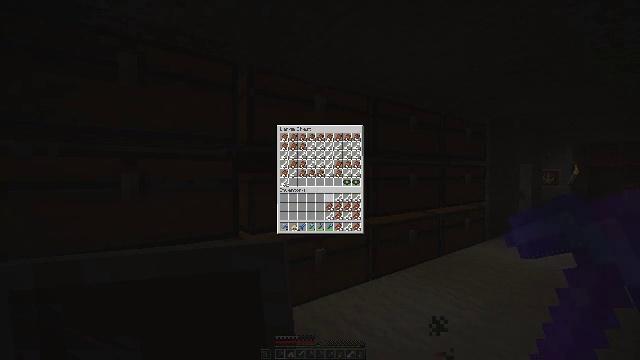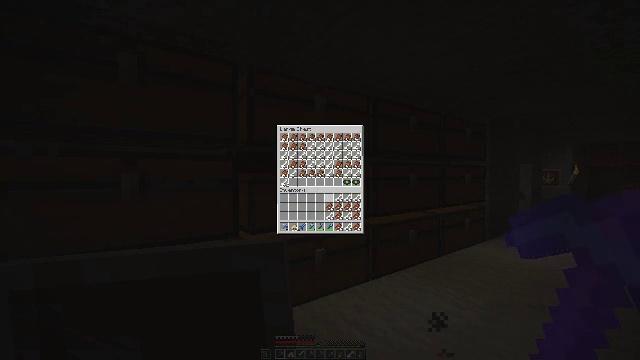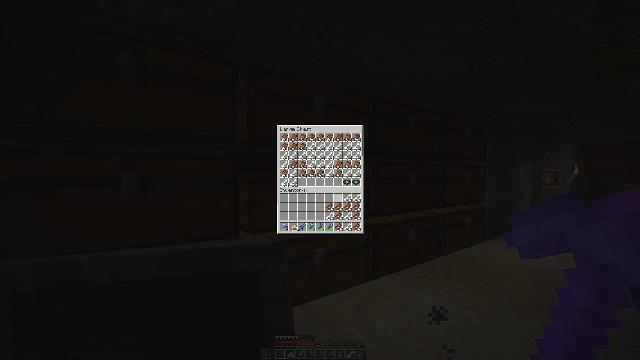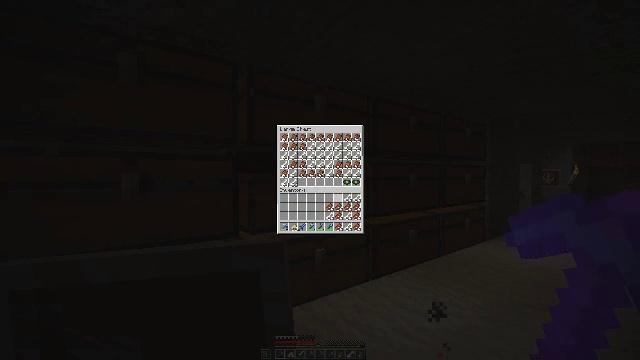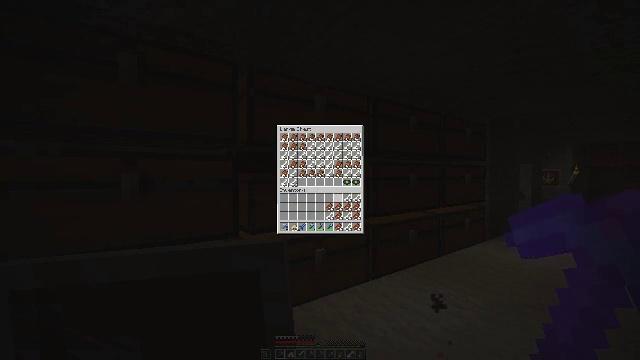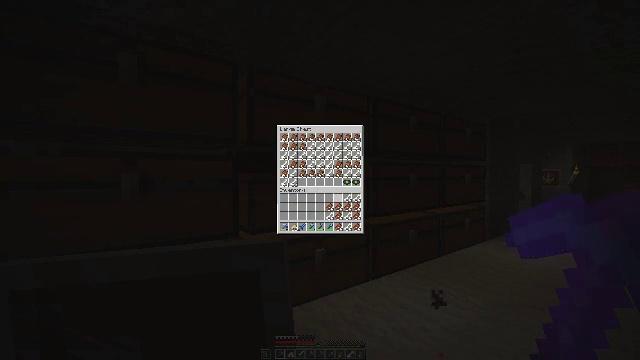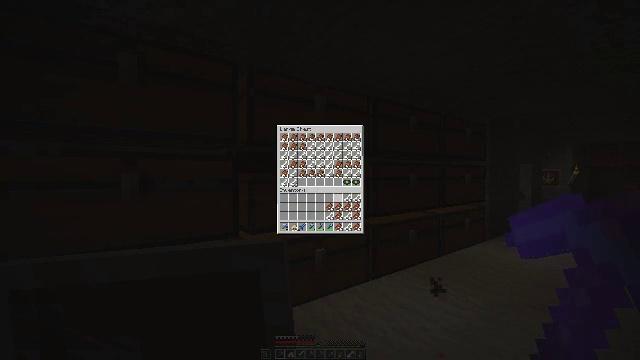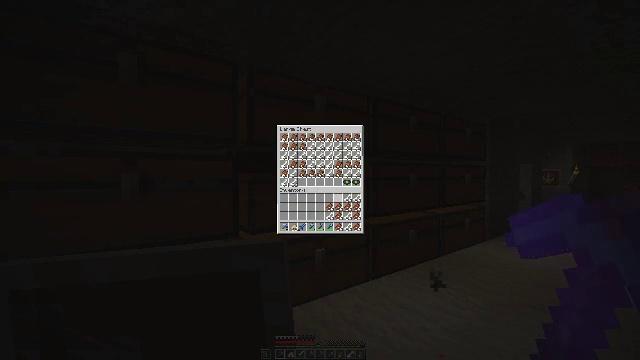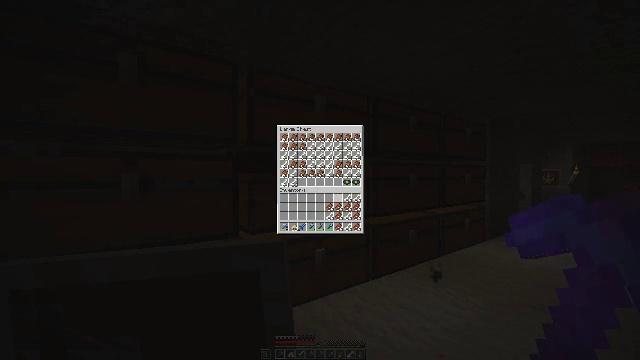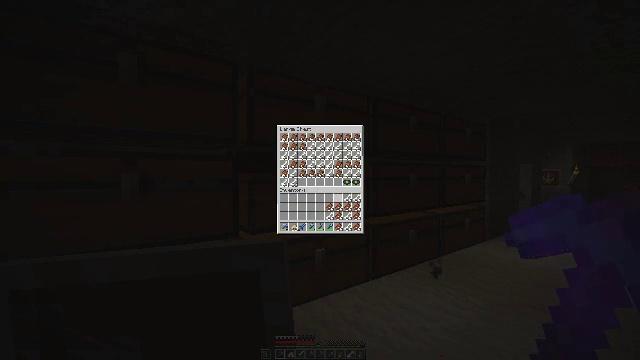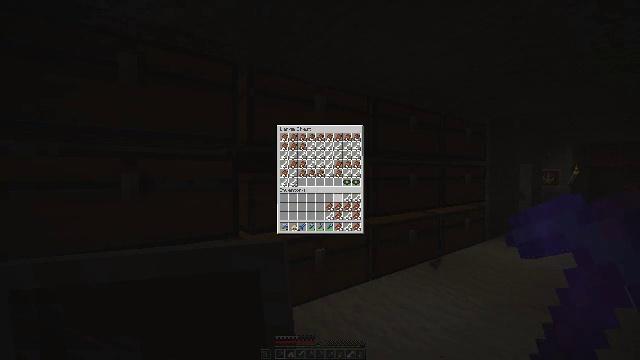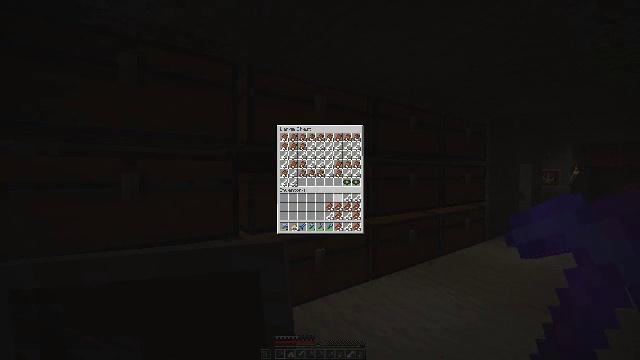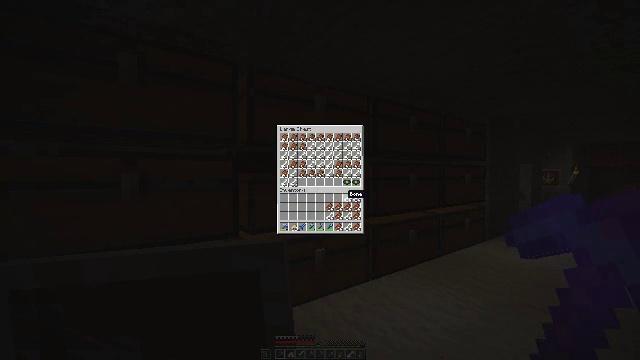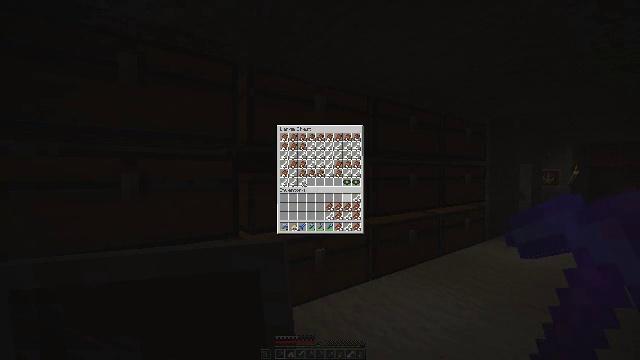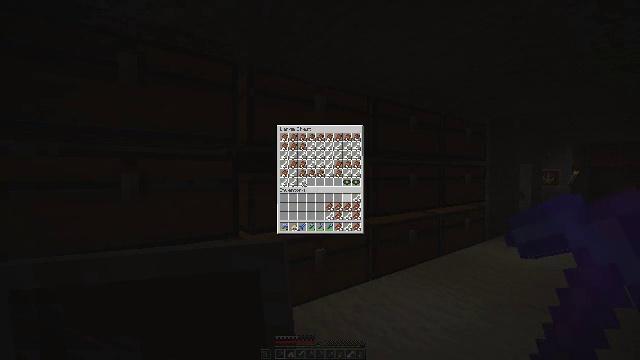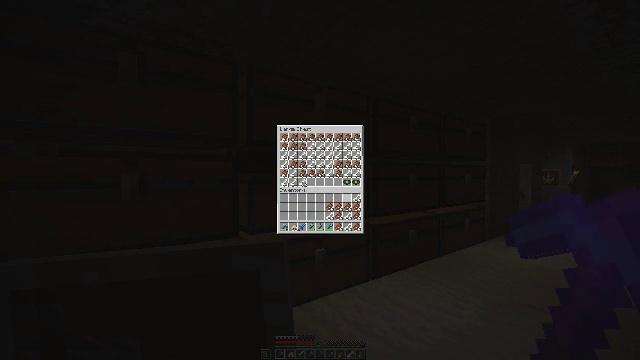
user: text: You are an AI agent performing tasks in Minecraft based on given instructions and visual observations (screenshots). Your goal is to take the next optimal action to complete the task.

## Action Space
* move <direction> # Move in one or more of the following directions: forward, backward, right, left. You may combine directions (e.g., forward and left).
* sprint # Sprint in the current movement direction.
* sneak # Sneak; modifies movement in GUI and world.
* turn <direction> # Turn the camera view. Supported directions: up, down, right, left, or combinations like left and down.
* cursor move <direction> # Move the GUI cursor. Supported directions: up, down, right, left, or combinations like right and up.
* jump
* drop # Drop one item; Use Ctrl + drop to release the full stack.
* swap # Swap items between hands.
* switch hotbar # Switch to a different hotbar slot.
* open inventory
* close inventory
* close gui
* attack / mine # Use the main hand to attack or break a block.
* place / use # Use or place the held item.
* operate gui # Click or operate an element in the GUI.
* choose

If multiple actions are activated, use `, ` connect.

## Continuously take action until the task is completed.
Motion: motion action
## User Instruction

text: Collect the blue shulker box into your inventory.
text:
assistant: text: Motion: sneak
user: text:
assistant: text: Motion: sneak, attack / mine
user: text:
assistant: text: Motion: sneak, attack / mine
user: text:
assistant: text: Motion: sneak, attack / mine
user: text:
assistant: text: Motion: sneak
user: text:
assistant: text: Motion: sneak
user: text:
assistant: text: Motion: sneak, attack / mine
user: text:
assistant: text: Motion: sneak, attack / mine
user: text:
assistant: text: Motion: sneak, attack / mine
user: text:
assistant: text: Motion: sneak
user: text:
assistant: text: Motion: sneak
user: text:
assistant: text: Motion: sneak
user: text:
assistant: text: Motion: sneak, attack / mine
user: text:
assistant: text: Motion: sneak, attack / mine
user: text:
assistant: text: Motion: sneak, attack / mine
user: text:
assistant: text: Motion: sneak, turn right, attack / mine
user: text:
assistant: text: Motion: sneak
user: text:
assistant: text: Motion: sneak, attack / mine
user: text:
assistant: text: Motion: sneak, attack / mine
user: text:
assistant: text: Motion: sneak, attack / mine
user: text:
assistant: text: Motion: sneak, turn down, attack / mine
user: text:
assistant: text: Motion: sneak, attack / mine
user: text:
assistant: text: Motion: sneak, attack / mine
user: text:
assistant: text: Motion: sneak, attack / mine
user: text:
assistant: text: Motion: sneak, turn left
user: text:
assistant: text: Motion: sneak
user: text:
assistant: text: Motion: sneak, attack / mine
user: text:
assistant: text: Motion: sneak, attack / mine
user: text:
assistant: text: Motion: sneak, attack / mine
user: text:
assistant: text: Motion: sneak